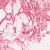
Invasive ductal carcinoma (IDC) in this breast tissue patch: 0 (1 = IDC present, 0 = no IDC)